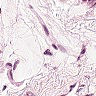
Metastatic tissue present: no